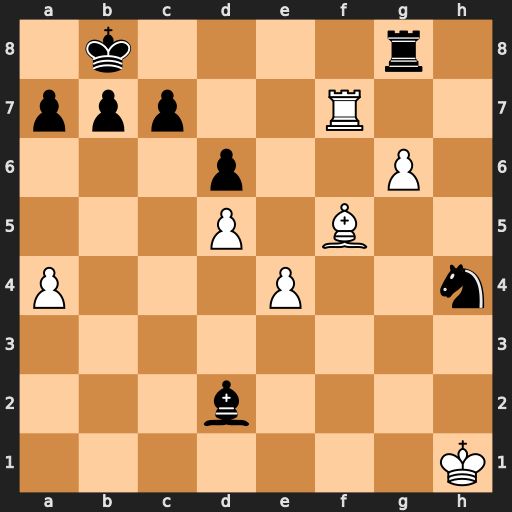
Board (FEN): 1k4r1/ppp2R2/3p2P1/3P1B2/P3P2n/8/3b4/7K
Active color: w
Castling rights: -
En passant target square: -
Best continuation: g7 Bh6 Bh7